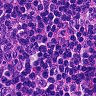
Metastatic tissue present: no